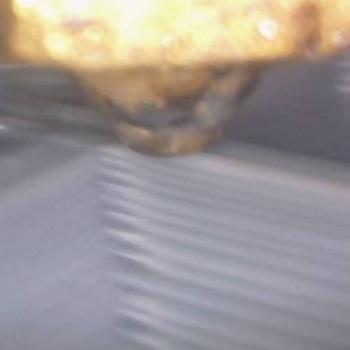
Flow rate: 56%